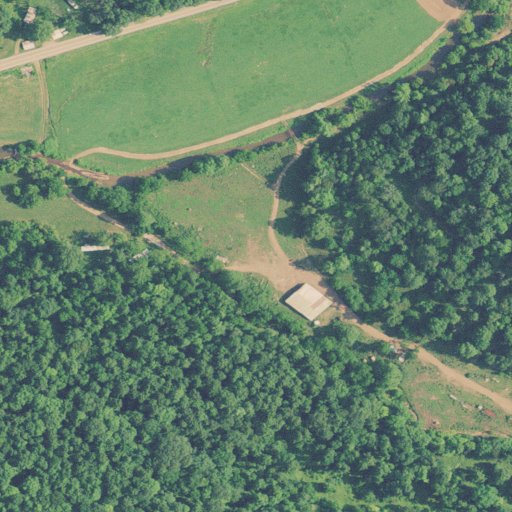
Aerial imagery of valley in West Virginia named Stutler Hollow containing deciduous forest, pasture, mixed forest, open development, and low intensity development